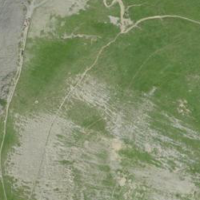
EUNIS habitat code: 26
Species observed at this site:
Tachymarptis melba
Corvus corone
Montifringilla nivalis
Saxifraga androsacea
Pyrrhocorax graculus